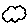
Label: cloud